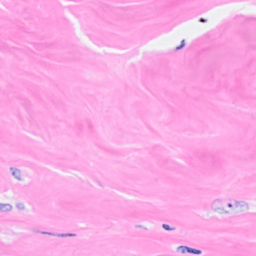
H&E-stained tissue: Breast